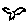
Label: bird